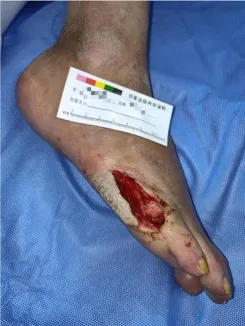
Clinical images of the patient. Anterolateral foot. Of the right foot are refractory.
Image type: medical_photograph (other_medical_photograph)